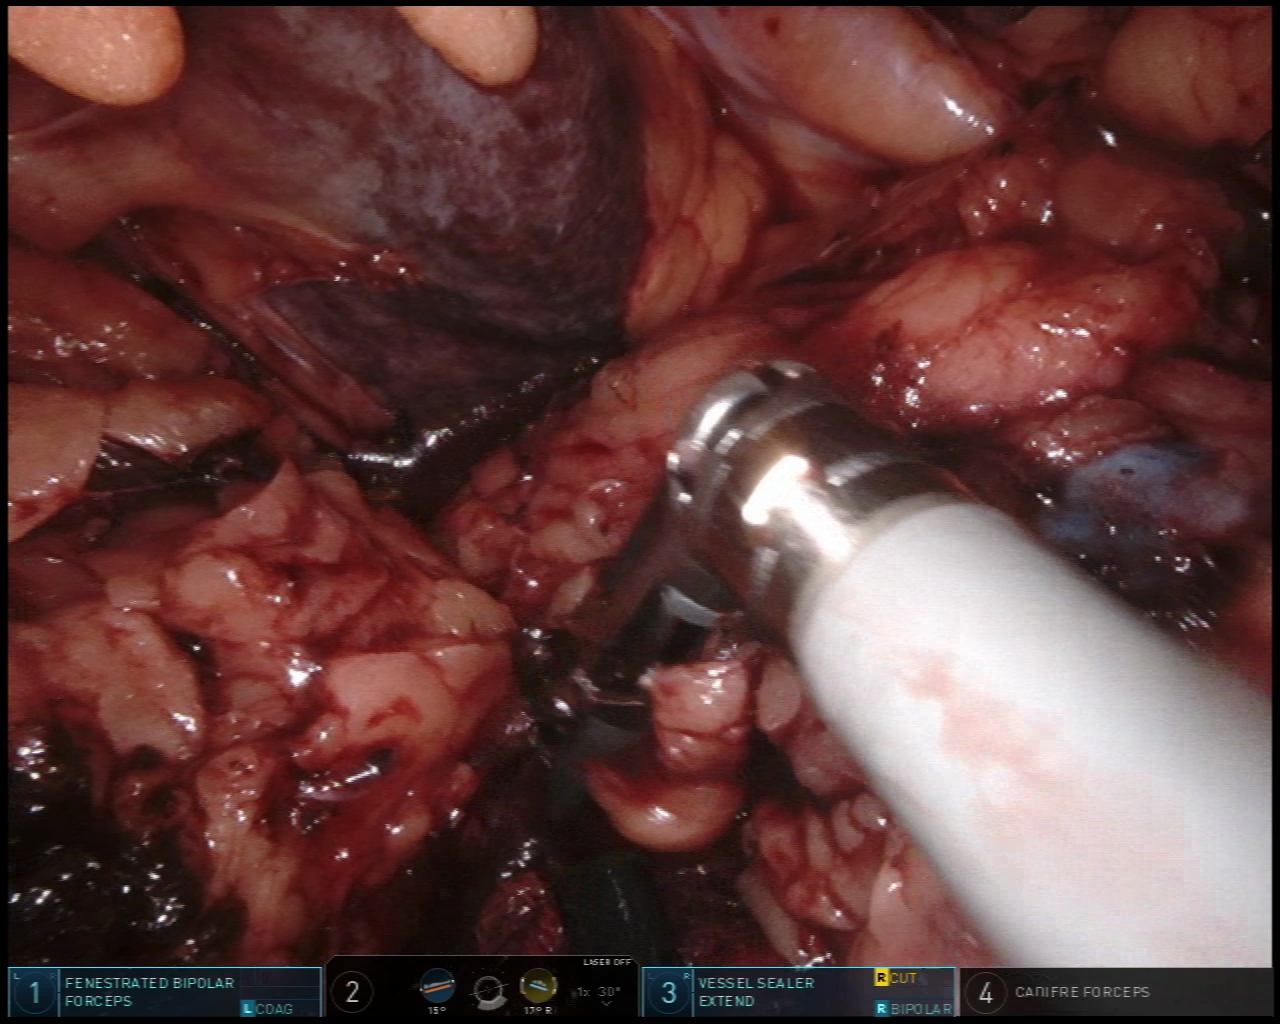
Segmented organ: spleen
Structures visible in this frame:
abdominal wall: no
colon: no
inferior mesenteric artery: no
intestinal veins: no
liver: no
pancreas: no
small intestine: no
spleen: yes
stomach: no
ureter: no
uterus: no
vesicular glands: no